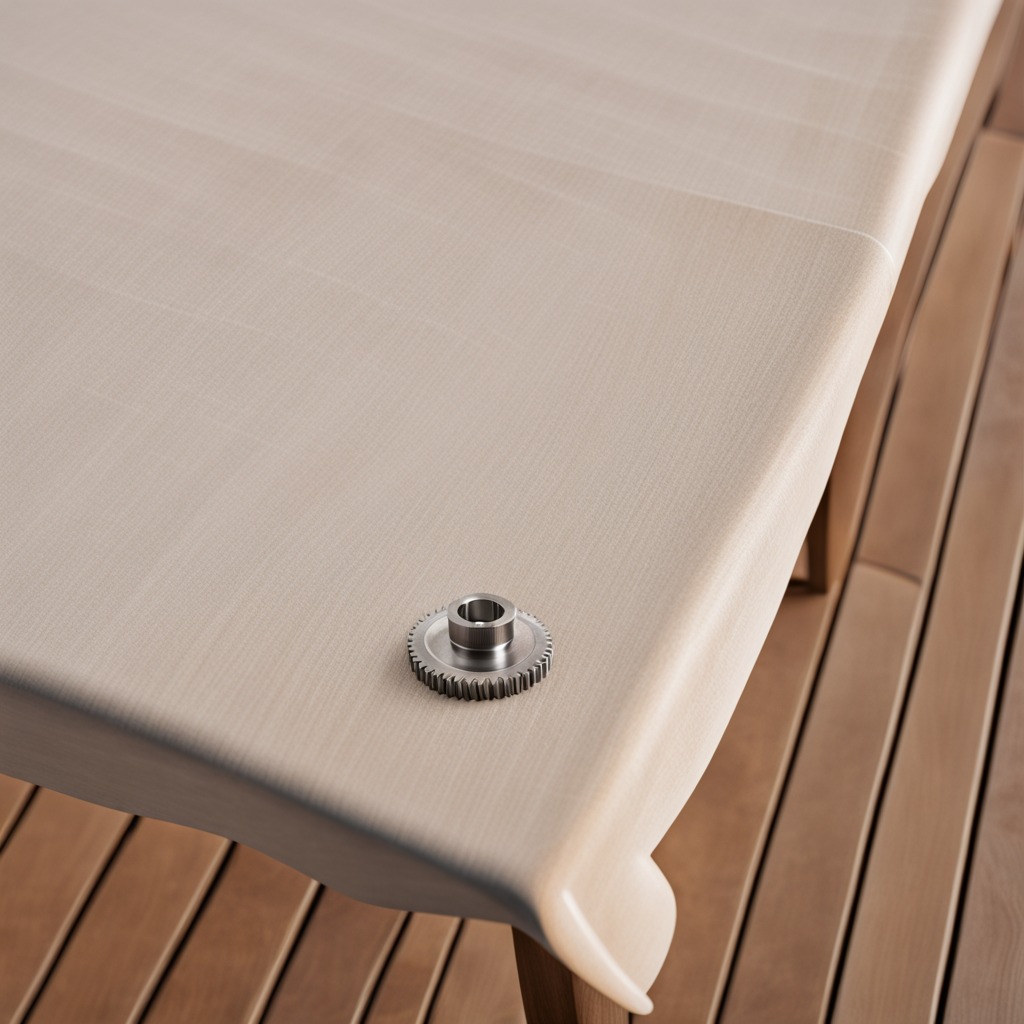
A steel gear with teeth is lying on the wooden table.